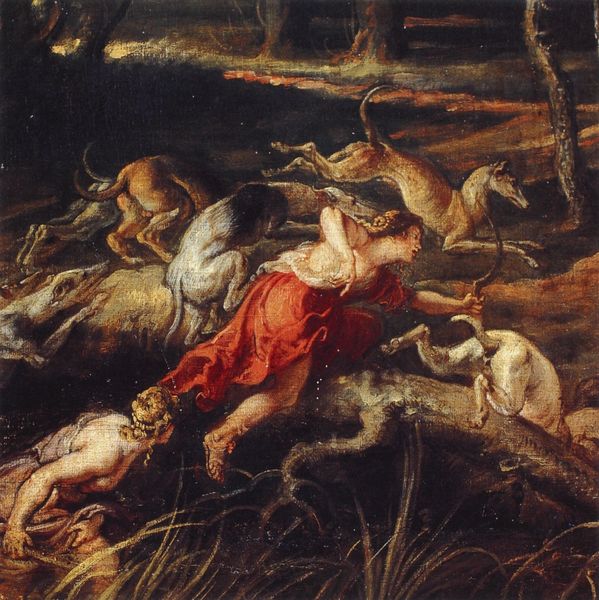
Titel: Atalanta und Meleagro
Künstler: Peter Paul Rubens
Institution: Madrid, Museo del Prado
Schlagwörter: baum, dunkel, fuß, gemälde, nackt, weiß, bäume, frauen, grün, braun, frau, frisur, haar, kleid, licht, schwarz, ölbild, gras, hund, hunde, rot, tier, tiere, weg, beige, malerei, öl, ast, baumstamm, erde, gräser, natur, stamm, boden, wald, stock, schwanz, bein, dutt, hintern, bogen, laufen, stämme, fallen, wurzel, sichel, bewaffnet, rennen, mythologie, jagd, hirsch, springen, mythologisch, meute, diana, hetzjagd, stolpern, jegd, две женщины, две женщины и животные бегут